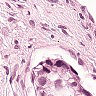
Metastatic tissue present: yes